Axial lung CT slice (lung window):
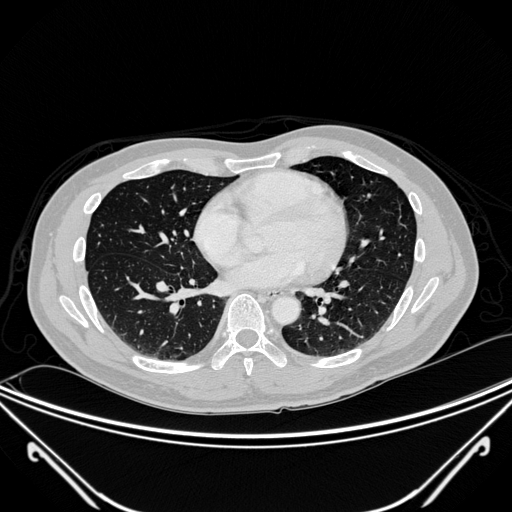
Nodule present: no